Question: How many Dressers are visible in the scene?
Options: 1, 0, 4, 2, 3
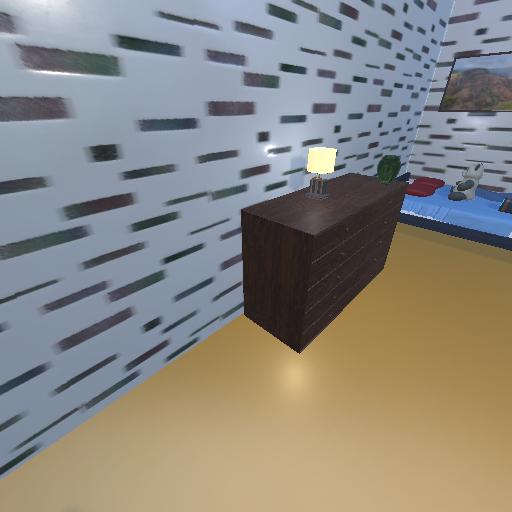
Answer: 1